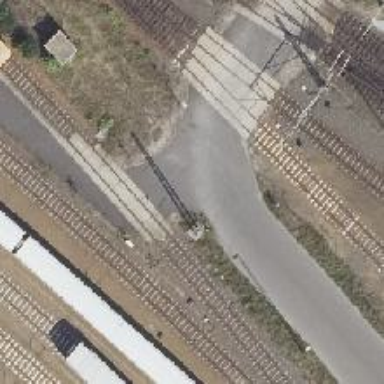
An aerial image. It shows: Railway level crossing.